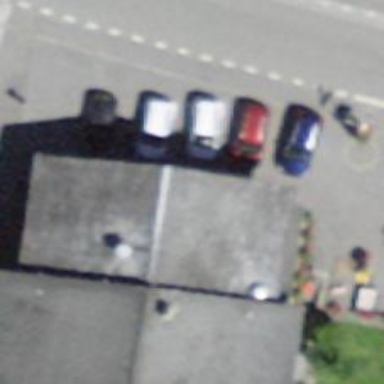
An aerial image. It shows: Restaurant.